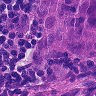
Metastatic tissue present: yes